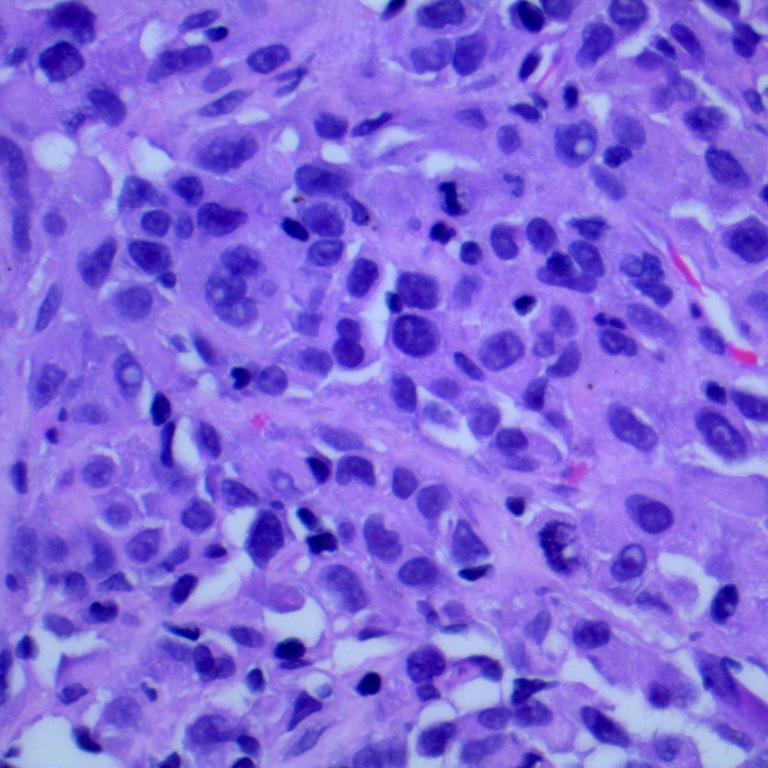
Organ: lung
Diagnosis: adenocarcinomas